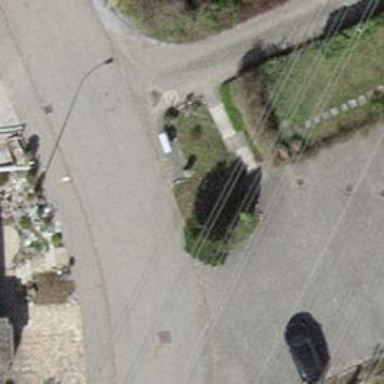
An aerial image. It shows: Road with steps.